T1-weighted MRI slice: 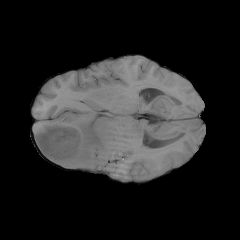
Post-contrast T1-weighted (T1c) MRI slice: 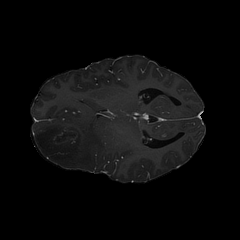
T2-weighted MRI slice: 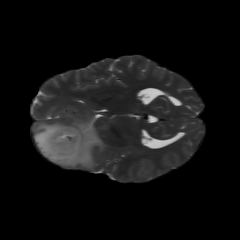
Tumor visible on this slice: yes